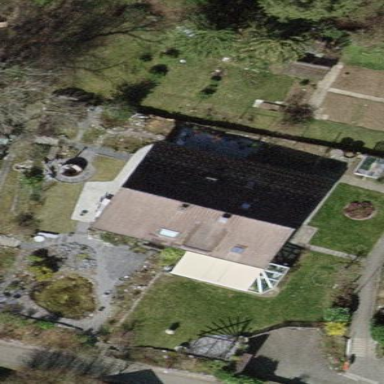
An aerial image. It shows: Terrace building.